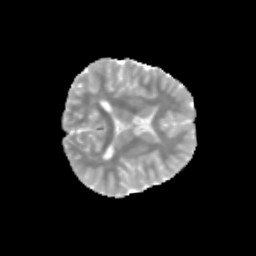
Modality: MD
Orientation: axial
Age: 11
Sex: male
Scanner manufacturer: siemens
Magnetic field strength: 3 T
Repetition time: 3.8 s
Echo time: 0.07 s